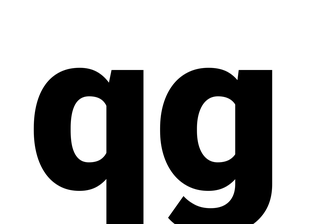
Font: Roboto_Black